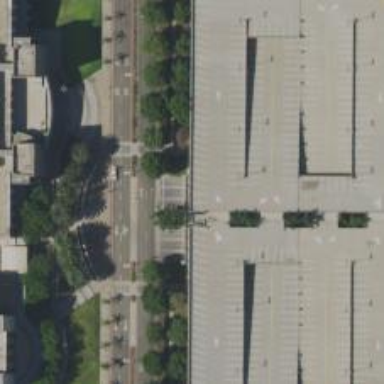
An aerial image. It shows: Multi-storey parking lot with asphalt surface.